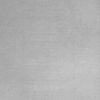
Label: dusty